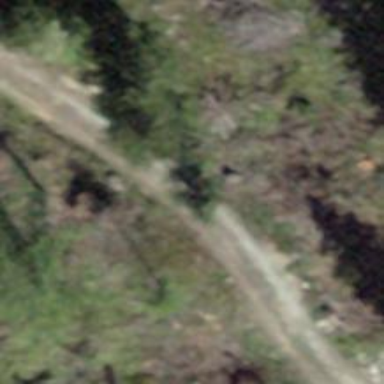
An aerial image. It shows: Track road with ground surface.